Question: In our .Net application, Excel is getting run. Is there any way to avoid calling 'Activator.CreateInstance()' when starting an Excel instance? 'new Excel.Application()' causes it to be called.
This is the code which opens excel :
'''
public void OpenExcel(string filePath, Action beforeCloseAction, Action beforeSaveAction = null)
{
_excelApp = new Application
{
DisplayAlerts = false,
WindowState = XlWindowState.xlMaximized,
Visible = false,
};
_onBeforeSaveCall = beforeSaveAction;
_excelApp.WorkbookBeforeSave += WorkbookBeforeSave;
_onBeforeCloseCall = beforeCloseAction;
_excelApp.WorkbookBeforeClose += WorkbookBeforeClose;
_excelWorkbooks = _excelApp.Workbooks;
SetExcelWorkbook(_excelWorkbooks.Open(filePath));
_excelWorkbook.Saved = true;
}
'''

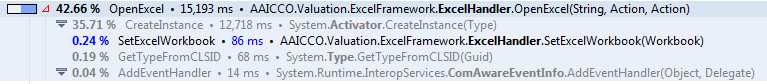
Answer: Have you run a profiler so that you know where the performance issues lie? I'd be very surprised if the call to Activator.CreateInstance was a performance bottleneck in your application. Presumably you will not be creating many Excel instances per second, but rather one instance on start up. Whether this is done by Activator.CreateInstance or not should make little difference.